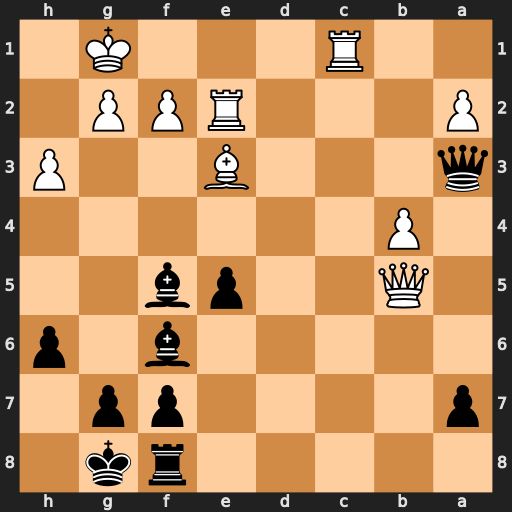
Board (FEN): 5rk1/p4pp1/5b1p/1Q2pb2/1P6/q3B2P/P3RPP1/2R3K1
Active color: b
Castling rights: -
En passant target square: -
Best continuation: Bd3 Qb7 Bxe2